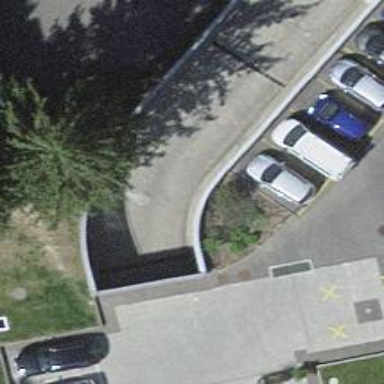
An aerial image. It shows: Parking entrance.